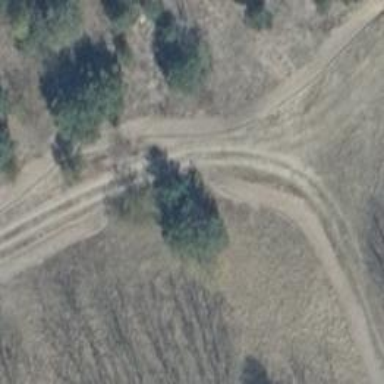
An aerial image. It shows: Sandy track with tracktype of grade5.